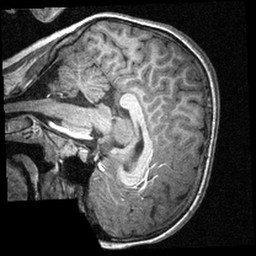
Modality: T1w
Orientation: sagittal